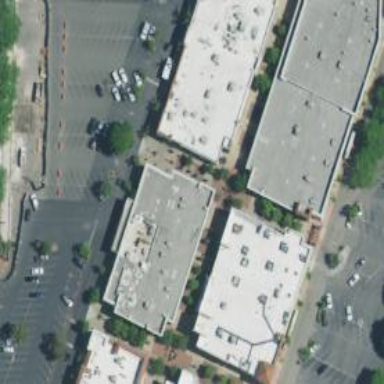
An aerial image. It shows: Mall building.